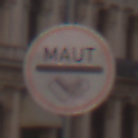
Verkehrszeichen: MautflichtigeStrecke
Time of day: SunriseSunset
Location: Outdoor (Urban)
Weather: Clear
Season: NotSpecified
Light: Natural